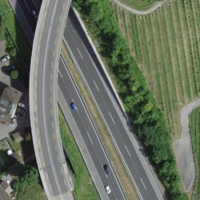
EUNIS habitat code: 57
Species observed at this site:
Sporobolus indicus